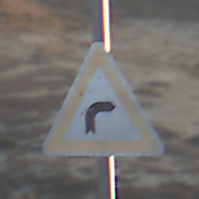
Verkehrszeichen: KurveRechts
Umgebung: Outdoor, Nature
Tageszeit: SunriseSunset
Wetter: PartlyCloudy
Licht: Natural
Jahreszeit: NotSpecified
Kontrast: HighContrast